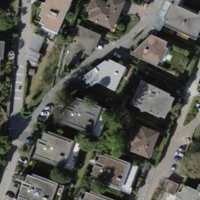
EUNIS habitat code: 54
Species observed at this site:
Erigeron karvinskianus